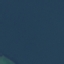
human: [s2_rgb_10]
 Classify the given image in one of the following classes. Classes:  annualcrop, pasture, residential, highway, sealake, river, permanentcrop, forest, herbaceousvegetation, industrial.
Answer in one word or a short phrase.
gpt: SeaLake